Interaction volume radius: 5 \u00c5
Interaction volume height: 20 \u00c5
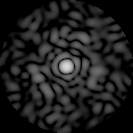
Disorder parameter: 0.8736